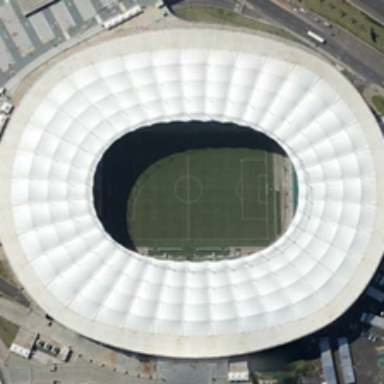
A football field is in the middle of a white oval stadium .